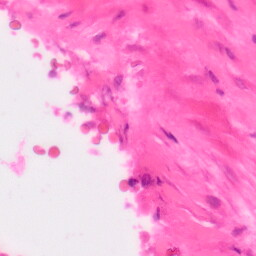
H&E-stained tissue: Colon